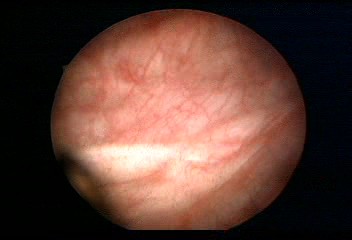
Modality: WLC
Class: Normal mucosa
Bladder cancer association: No